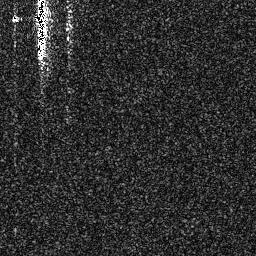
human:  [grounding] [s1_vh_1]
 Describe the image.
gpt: In the satellite image, there is  <ref>1 medium ship </ref> <box>[[11, 0, 21, 23, 0]]</box> located at top left.